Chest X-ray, AP view. Patient: 51 years old, sex M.
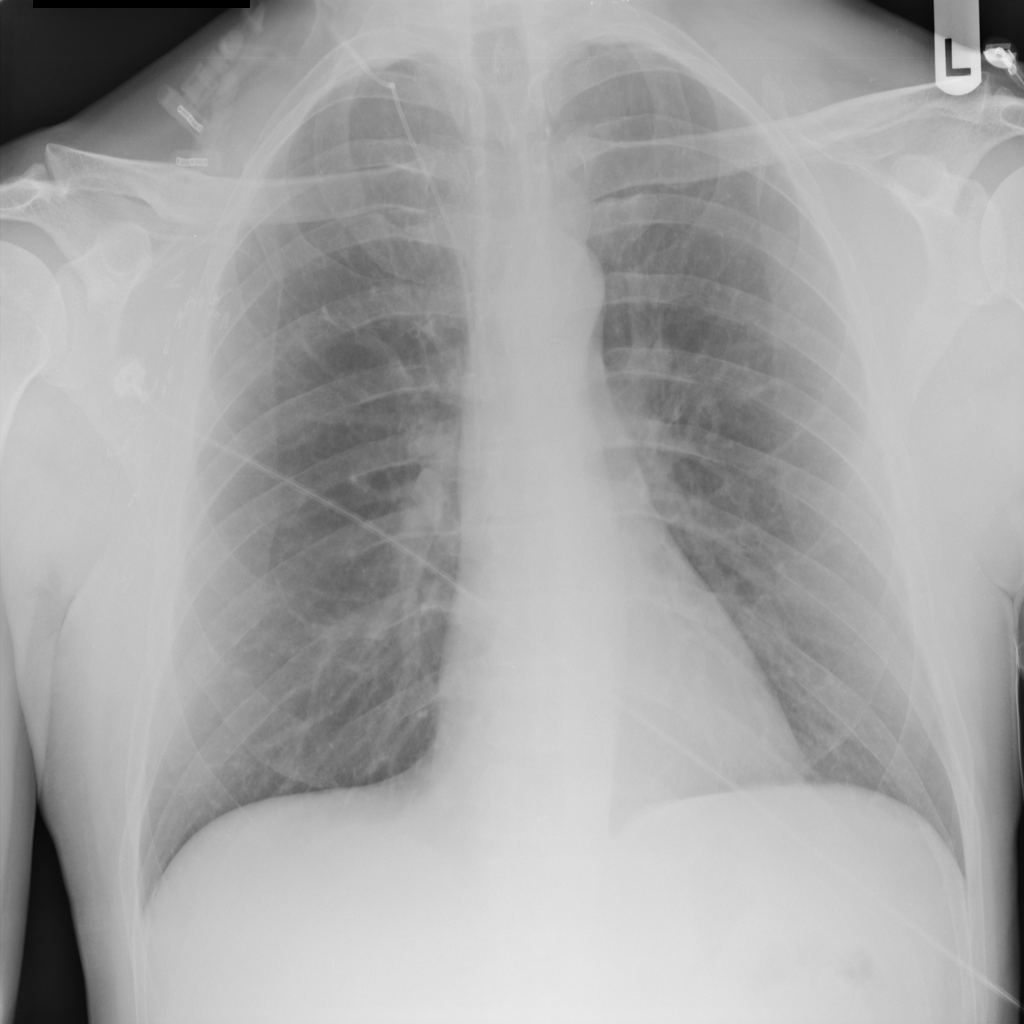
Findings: No Finding